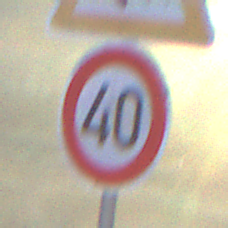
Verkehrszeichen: Geschwindigkeit40
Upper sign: AmphibienwanderungLinks
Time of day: SunriseSunset
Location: Outdoor (Nature)
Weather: PartlyCloudy
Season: NotSpecified
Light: Natural